如图，已知，$AD$ 是 $\triangle ABC$ 的中线，$E$ 是 $AD$ 的中点，则 $AF:FC=$ \underline{\quad\quad\quad\quad}．

figure1

【解答】
【答案】$1:2$

【分析】过点 $D$ 作 $DH // BF$，交 $AC$ 于 $H$，根据平行线分线段成比例定理得到 $\dfrac{CD}{DB} = \dfrac{CH}{HF}$，$\dfrac{AF}{FH} = \dfrac{AE}{ED}$，根据线段中点的性质得到 $BD=DC, AE=ED$，得到 $CH=HF$，$AF=FH$，计算即可．

本题考查的是平行线分线段成比例定理，灵活运用定理、找准对应关系是解题的关键．

【详解】解：过点 $D$ 作 $DH // BF$ 交 $AC$ 于 $H$，

figure2

则 $\dfrac{CD}{DB} = \dfrac{CH}{HF}$，$\dfrac{AF}{FH} = \dfrac{AE}{ED}$

$\because AD$ 是 $\triangle ABC$ 的中线，$E$ 是 $AD$ 的中点，

$\therefore BD=DC$，$AE=ED$，

$\therefore CH=HF$，$AF=FH$

$\therefore AF:FC=1:2$．

故答案为：$1:2$．
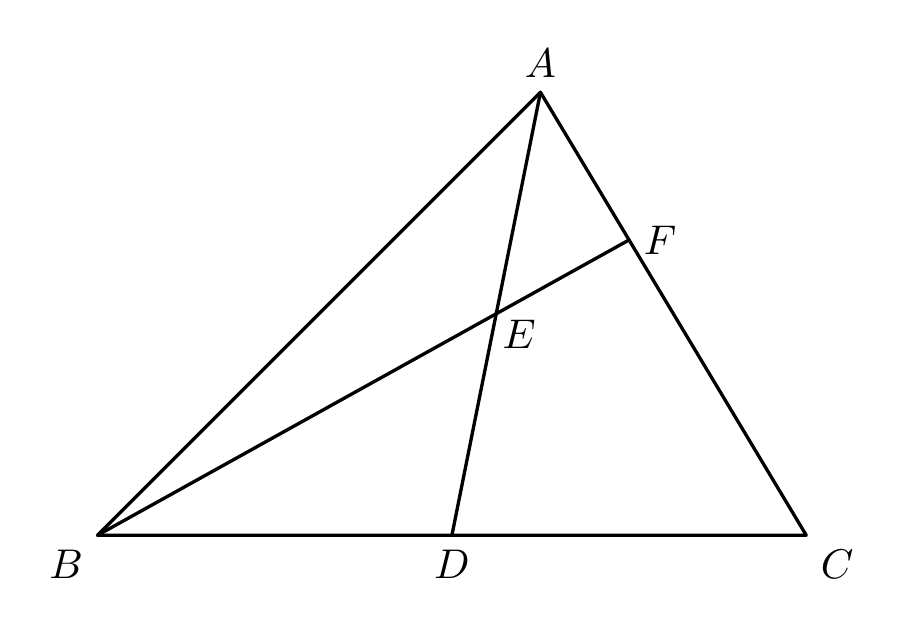
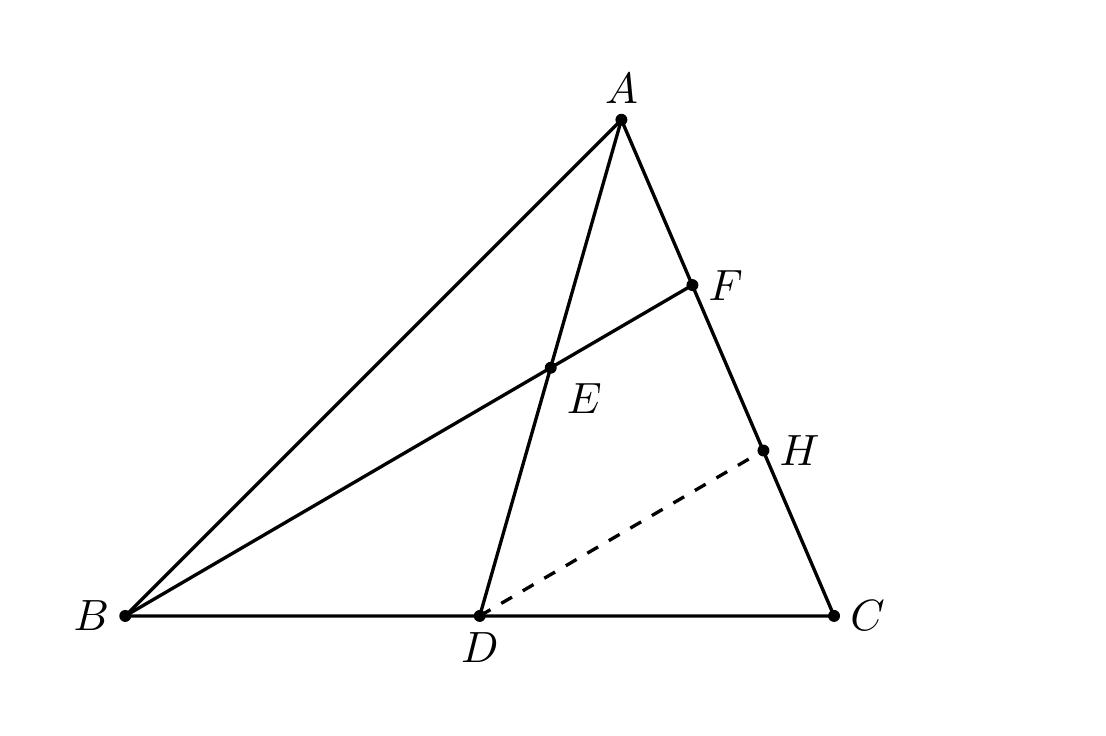